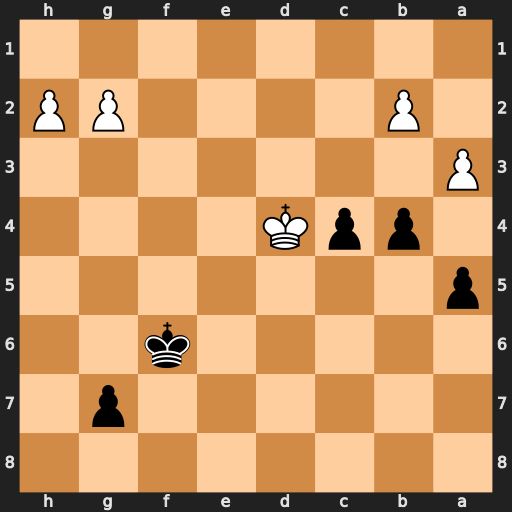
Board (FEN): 8/6p1/5k2/p7/1ppK4/P7/1P4PP/8
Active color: b
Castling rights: -
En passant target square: -
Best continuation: c3